Question: having a problem with a fieldSet within a div. The first 2 are centerED right next to each other, but the third is justified left and cant seem to center it in the div.

JSP
'''
<tr>
<th>
<span onclick="toggleDiv('rollupGranularity', 'rollImg')" style="cursor: hand;">Data Structure&nbsp;<img name="rollImg" src="../images/minus.gif" /></span>
</th>
</tr>
<tr>
<td>
<div class="det" id="rollupGranularity" style="text-align: center;">
<table class="det">
<tr>
<td>
<fieldset class="det">
<legend>Rollup Level</legend>
<input type="radio" class="filterBoxes" id="groupLevel1" name="groupLevel" value="1" <c:if test="${form.groupLevel == '1'}">checked="checked"</c:if>>SOR</input>
<input type="radio" class="filterBoxes" id="groupLevel2" name="groupLevel" value="2" <c:if test="${form.groupLevel == '2'}">checked="checked"</c:if>>Commodity</input>
<input type="radio" class="filterBoxes" id="groupLevel4" name="groupLevel" value="4" <c:if test="${form.groupLevel == '4'}">checked="checked"</c:if>>TAMCN</input>
<input type="radio" class="filterBoxes" id="groupLevel5" name="groupLevel" value="5" <c:if test="${form.groupLevel == '5'}">checked="checked"</c:if>>NSN</input>
<input type="radio" class="filterBoxes" id="groupLevel6" name="groupLevel" value="6" <c:if test="${form.groupLevel == '6' || empty form.groupLevel}">checked="checked"</c:if>>MWSLIN</input>
<input type="radio" class="filterBoxes" id="groupLevel7" name="groupLevel" value="7" <c:if test="${form.groupLevel == '7'}">checked="checked"</c:if>>Planned Unit</input>
<input type="radio" class="filterBoxes" id="groupLevel8" name="groupLevel" value="8" <c:if test="${form.groupLevel == '8'}">checked="checked"</c:if>>Actual Unit</input>
</fieldset>
<fieldset class="det">
<legend>Granularity</legend>
<input type="radio" class="filterBoxes" id="granularity1" name="granularity" onclick="javascript:updateOutYearsSelect();" value="1" <c:if test="${form.granularity == '1'}">checked="checked"</c:if>>Workload Year</input>
<input type="radio" class="filterBoxes" id="granularity2" name="granularity" onclick="javascript:updateOutYearsSelect();" value="2" <c:if test="${form.granularity == '2'}">checked="checked"</c:if>>Quarter</input>
<input type="radio" class="filterBoxes" id="granularity4" name="granularity" onclick="javascript:updateOutYearsSelect();" value="4" <c:if test="${form.granularity == '4' || empty form.granularity}">checked="checked"</c:if>>Month</input>
&nbsp;&nbsp;Out years:&nbsp;
<select id="outYears" name="outYears" class="filterSelect">
<option value="0" <c:if test="${form.outYears == '0'}">selected</c:if>>None</option>
<option value="1" <c:if test="${form.outYears == '1' || empty form.outYears}">selected</c:if>>One</option>
<option value="2" <c:if test="${form.outYears == '2'}">selected</c:if>>Two</option>
</select>
</fieldset>
</td>
</tr>
</table>
<fieldset class="det" style="align:center;">
<legend>Additional Breakout</legend>
<table class="det" style="text-align:left;" width="98%">
<tr>
<c:forEach var="field" items="${groupingFields}" varStatus="status">
<c:set var="mapKey" value="grp_${field.fieldName}"/>
<c:if test="${status.index%7==0 && !status.first}"></tr><tr></c:if>
<td style="padding-top=0; padding-bottom=0; padding-right: 2px; margin-top=0; margin-bottom=0; margin-right: 2px;">
<span class="mouseover_text" style="color: #000000;" title="${field.description}"><input type="checkbox" class="filterBoxes" id="grp_${field.fieldName}" name="groupingFieldNames" value="${field.fieldName}" <c:if test="${preselectionMap[mapKey]}">checked="checked"</c:if>>${field.displayName}</input></span>
</td>
</c:forEach>
</tr>
</table>
</fieldset>
</div>
</td>
</tr>
'''
CSS:
'''
/*styling for Data Extraction tool. */
table.data_extract
{
border: 3px DarkGray solid;
border-collapse: collapse;
}
td.data_extract,
table.data_extract > tbody > tr > td
{
border-color : DarkGray;
border-style : groove;
border-width : thin;
border: #000000 1px solid;
font-size: 9pt;
white-space: normal;
background-color:#FFFFFF;
padding-left: 4px;
padding-right: 4px;
overflow:hidden;
}
th.data_extract,
table.data_extract > tbody > tr > th
{
border: #000000 1px solid;
background-color:#DDDDD0;
font-size: 10pt;
white-space: normal;
padding: 10px;
}
table.det
{
background-color: #FFFFDD;
border-collapse: collapse;
margin: auto;
}
table.det > tbody > tr > td
{
border: none;
background-color: #FFFFDD;
}
fieldset.det
{
display:block;
float:left;
font-family:Verdana, Arial, Helvetica, sans-serif;
font-size:12px;
margin-top:20px;
margin-left:20px;
border:2px solid #CCCCCC;
background-color: #FFFFDD;
}
fieldset.det legend
{
padding:2px 5px;
border:2px solid #CCCCCC;
font-weight: bold;
background-color: #FFFFDD;
}
div.det
{
display:block;
background-color: #FFFFDD;
text-align: center;
width: 100%;
margin: auto;
}
'''
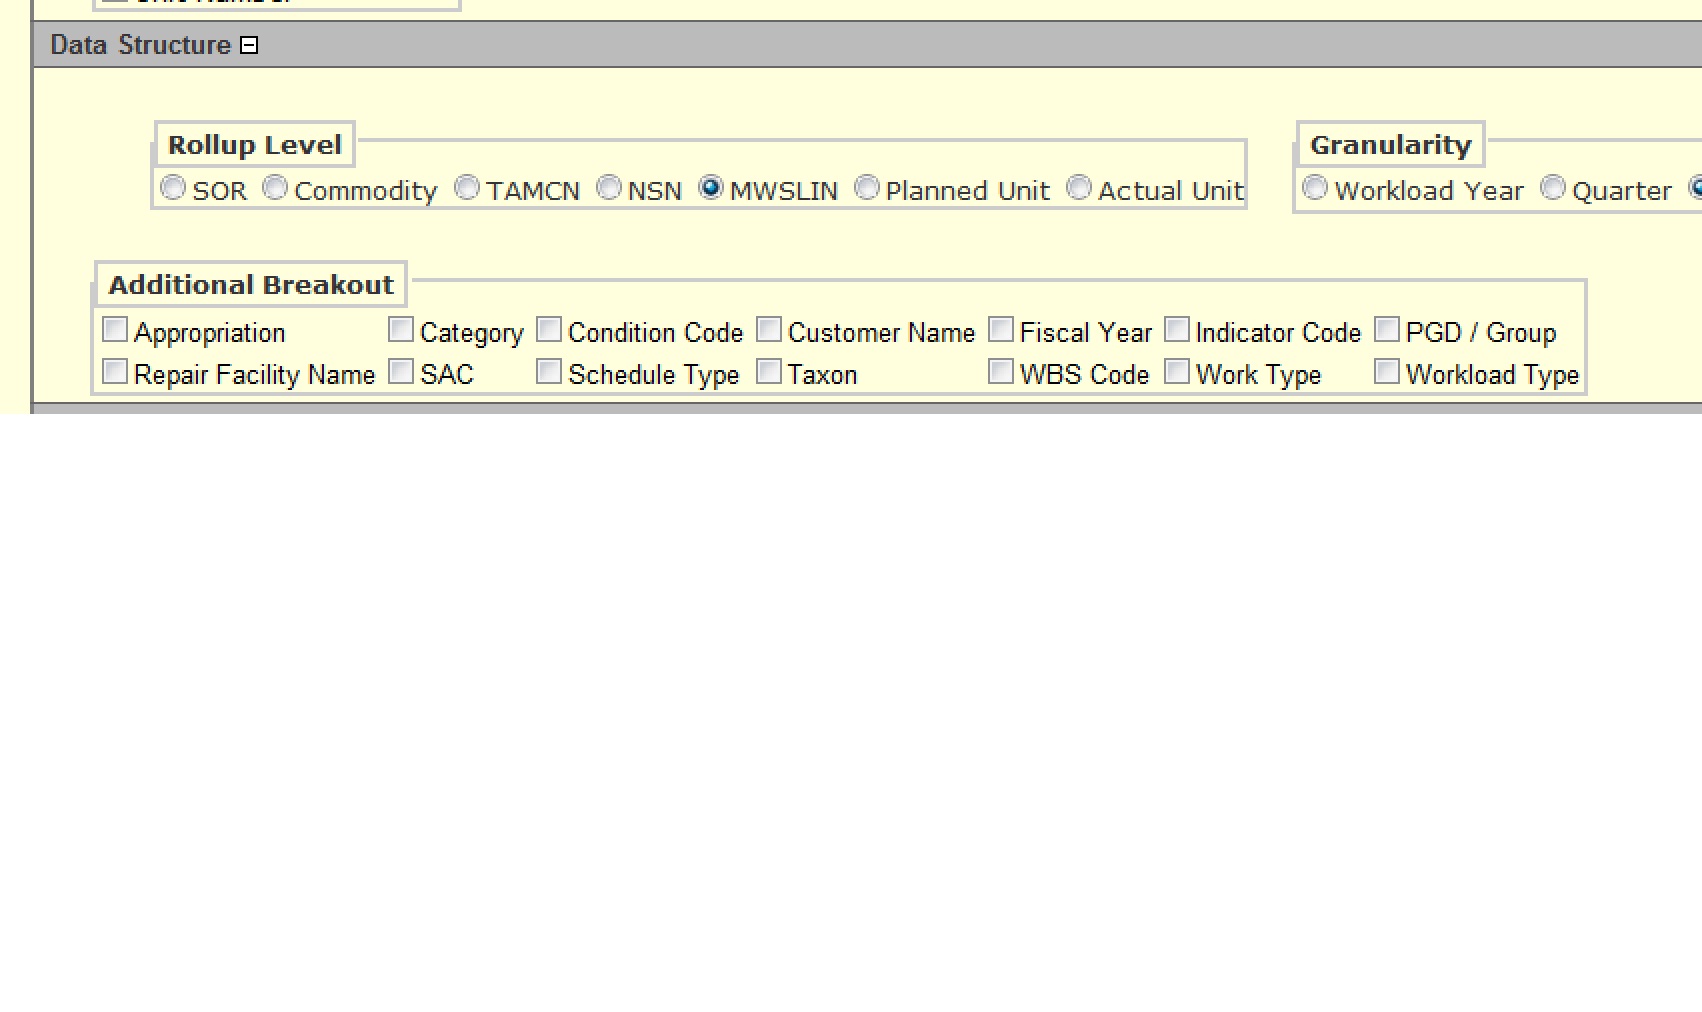
Answer: You need to center the text in the tr, div.det should float left and 100% width, and fieldset.det should have 100% width as well: <URL>
Good luck!